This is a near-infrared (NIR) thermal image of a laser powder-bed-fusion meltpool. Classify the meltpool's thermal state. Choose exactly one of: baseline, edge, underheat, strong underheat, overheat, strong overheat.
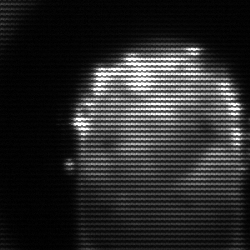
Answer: baseline